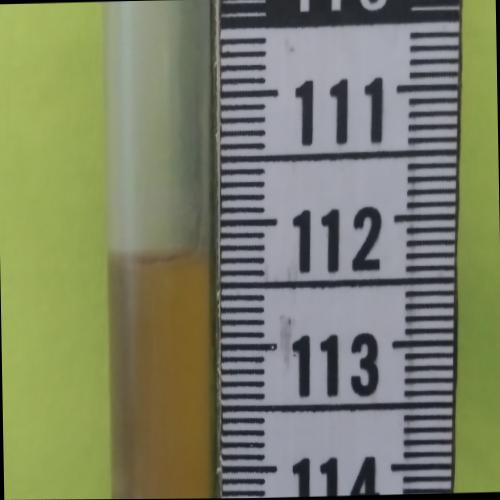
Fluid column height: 112.3 cm